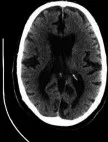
(c) A CT scan of case 5 shows temporal bone soft tissue density filling middle ear and mastoid.
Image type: radiology (ct)